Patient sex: F
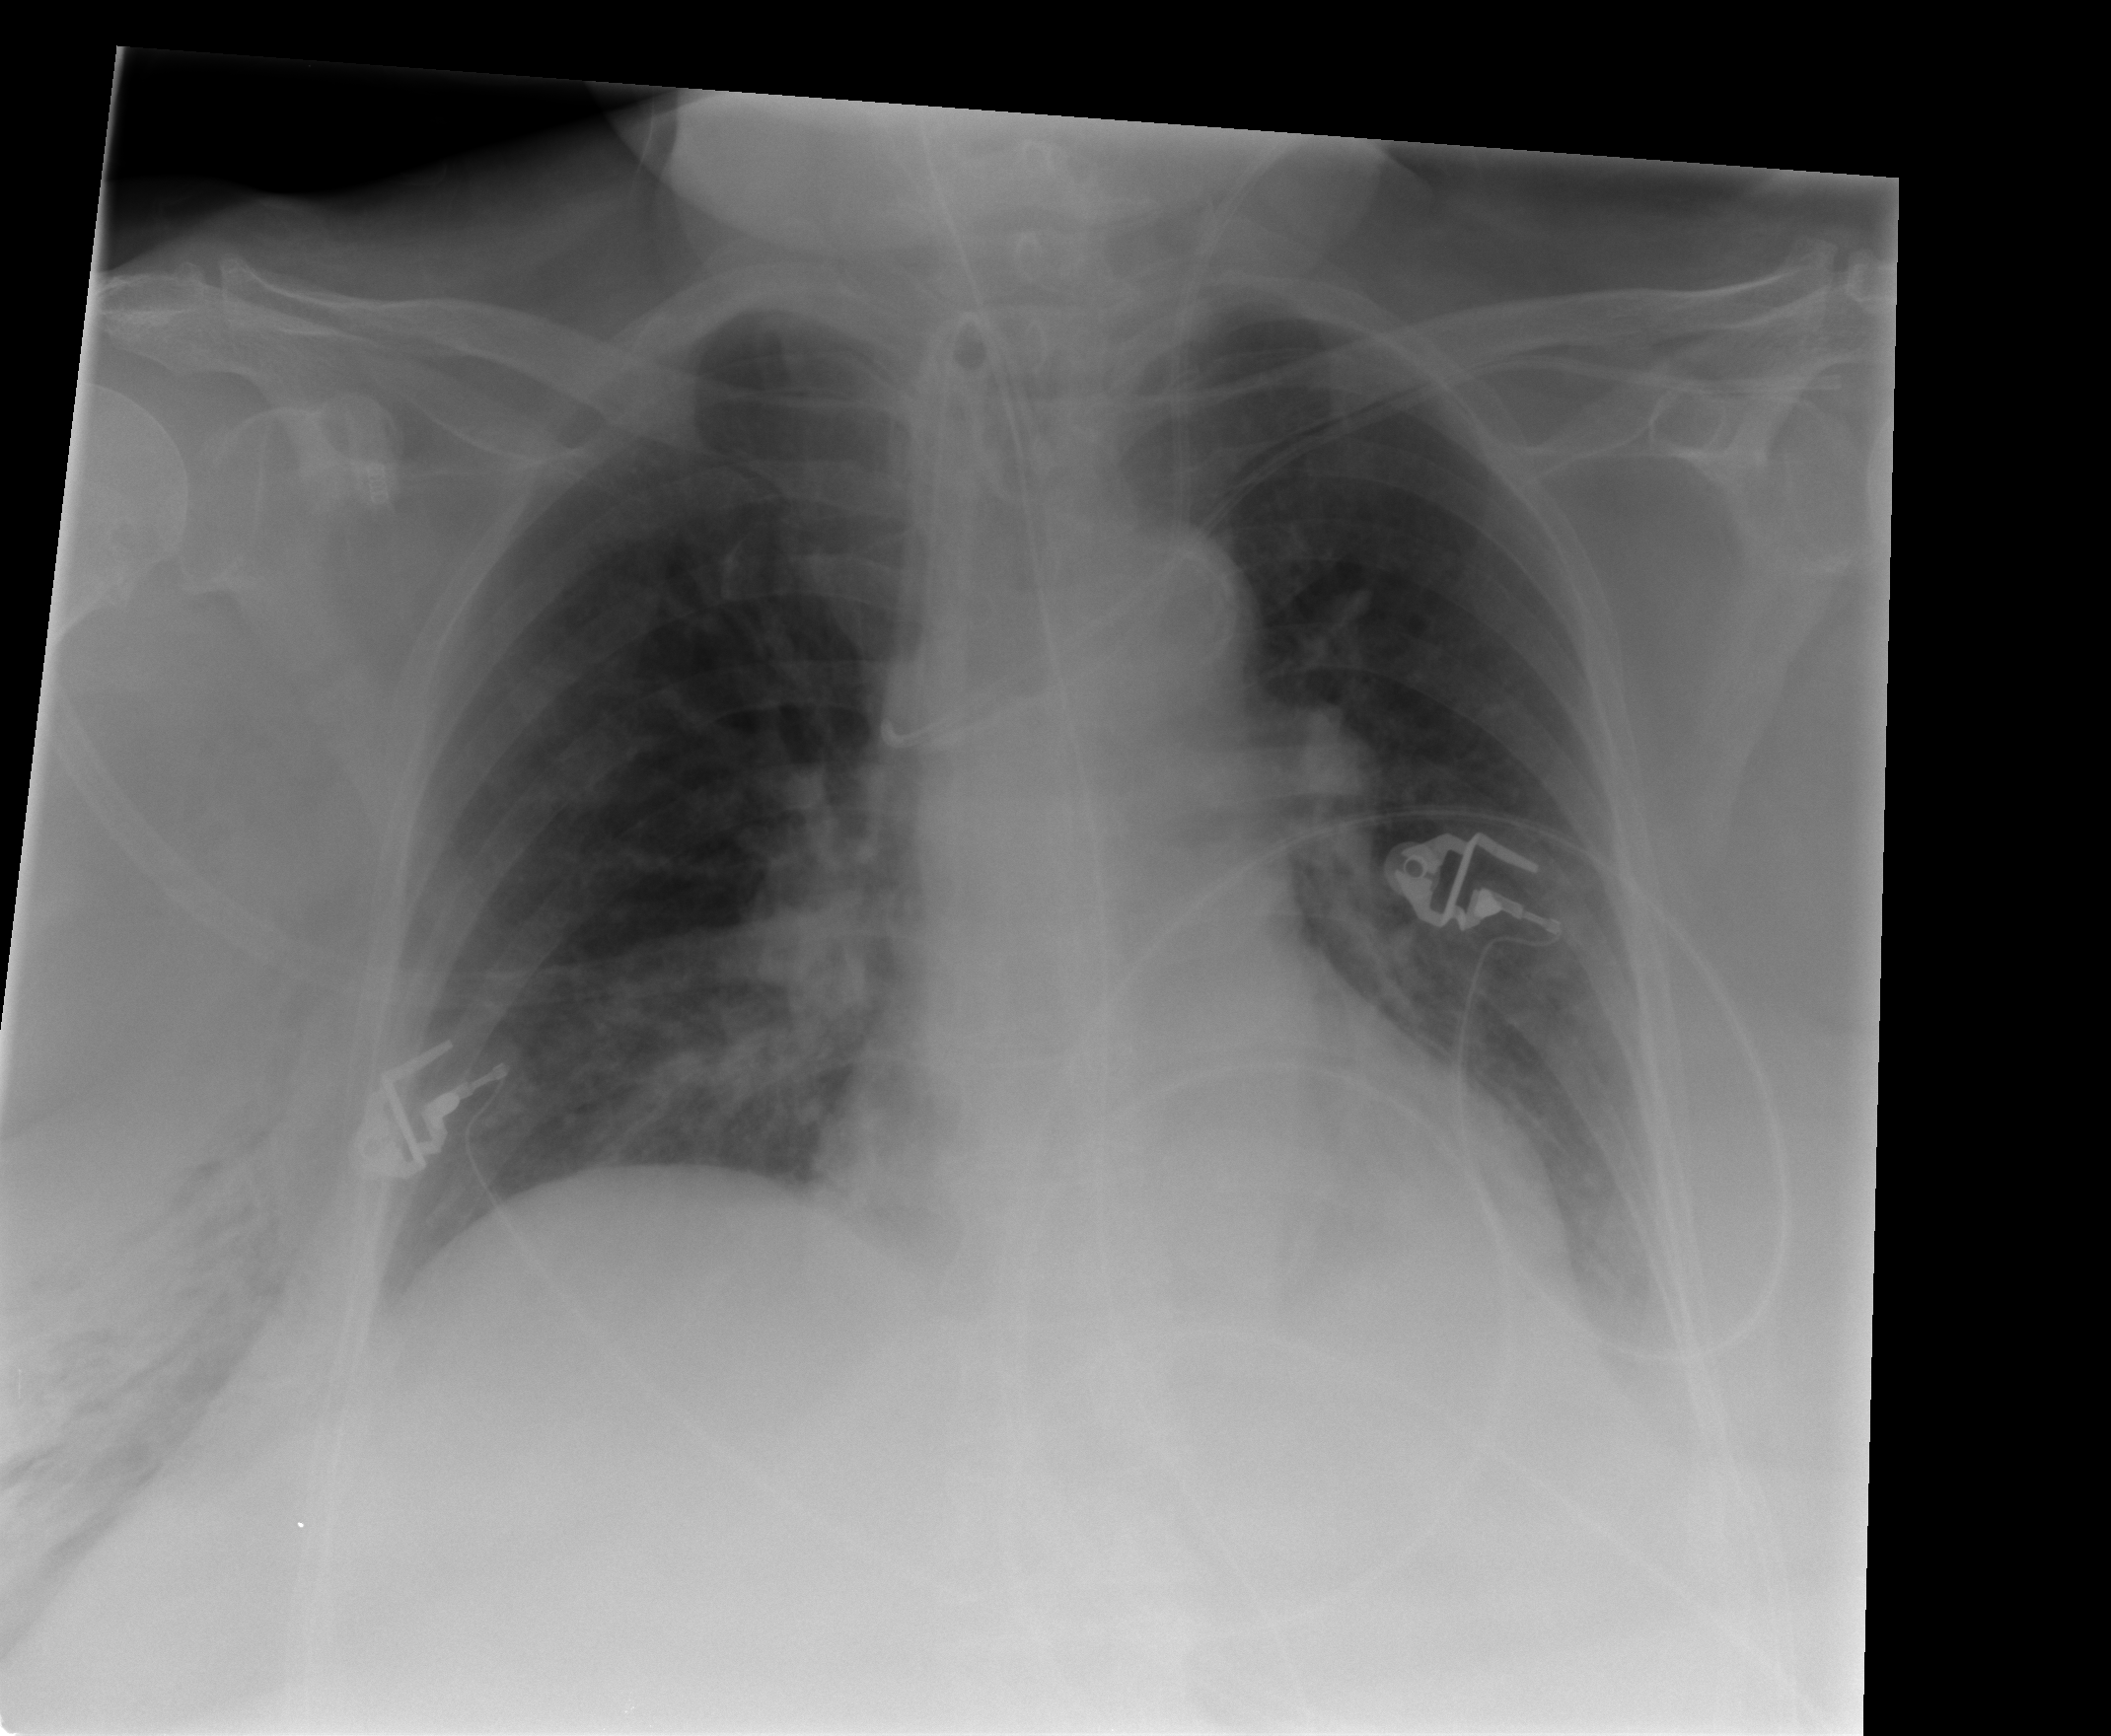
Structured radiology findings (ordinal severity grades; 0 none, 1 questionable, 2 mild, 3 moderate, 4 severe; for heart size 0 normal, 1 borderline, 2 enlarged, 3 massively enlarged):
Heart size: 0
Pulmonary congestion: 1
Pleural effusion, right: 0
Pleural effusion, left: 2
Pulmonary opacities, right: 0
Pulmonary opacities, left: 0
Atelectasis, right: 2
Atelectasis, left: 2